Aerial crown-view tile of a tropical tree (Barro Colorado Island, Panama), acquired 20250217:
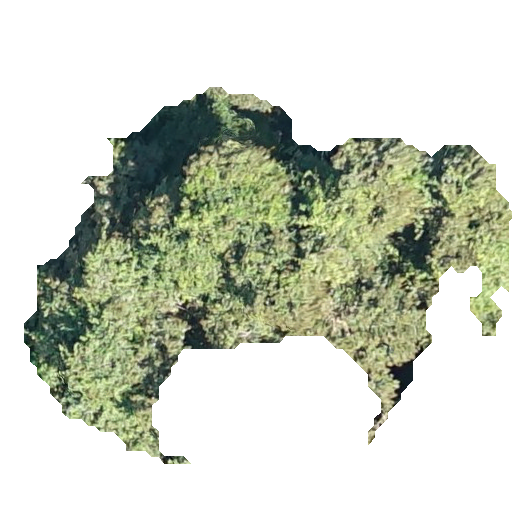
Species: Luehea seemannii
GBIF accepted scientific name: Luehea seemannii
Crown area: 150.689 m²